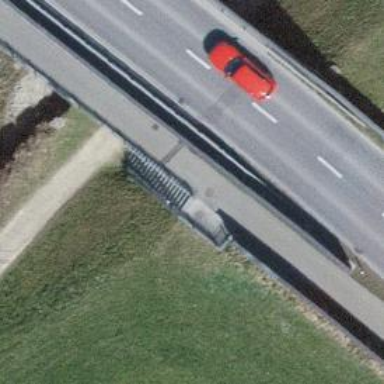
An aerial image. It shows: Set of steps on the road.